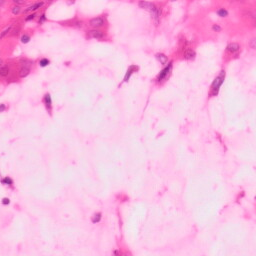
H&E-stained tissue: Colon